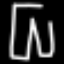
Label: pants